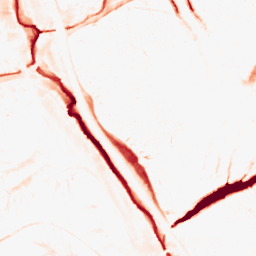
Category: morphological
Decomposition family: tophat
Decomposition parameters: size: 10
mode: black
Upsampling method: cubic_mitchell
Upsampling parameters: scale: 2
Upsampling scale: 2